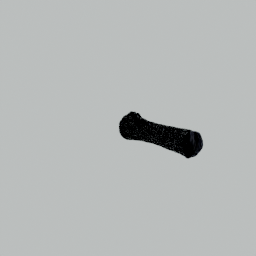
Label: nature